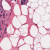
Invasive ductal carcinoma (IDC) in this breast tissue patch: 1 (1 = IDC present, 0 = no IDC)